Question: So I am using WPF 3.5 with MVVM + DataTemplate method to load 2 views on the GUI. I have observed while memory profiling that items generated as part of items container of items controls are pinned into the memory and doesn't get GCed even after the view is unloaded!
I just ran tests and found out it is reproducible even for the simplest of code... You guys can check for yourself.
'''
<Window x:Class="ContentControlVMTest.Window2"
xmlns="http://schemas.microsoft.com/winfx/2006/xaml/presentation"
xmlns:x="http://schemas.microsoft.com/winfx/2006/xaml"
xmlns:local="clr-namespace:ContentControlVMTest"
Title="Window2" Height="300" Width="300">
<DockPanel LastChildFill="True">
<CheckBox Click="CheckBox_Click" Content="Test1?"
DockPanel.Dock="Top" Margin="5"/>
<ContentControl x:Name="contentControl">
<ContentControl.Resources>
<DataTemplate DataType="{x:Type local:Test3}">
<TextBlock Text="{Binding C}" Margin="5"/>
</DataTemplate>
<DataTemplate DataType="{x:Type local:Test1}">
<DockPanel LastChildFill="True" Margin="5">
<TextBlock Text="{Binding A}"
DockPanel.Dock="Top"
Margin="5"/>
<ListBox ItemsSource="{Binding Bs}"
DisplayMemberPath="B"
Margin="5"/>
</DockPanel>
</DataTemplate>
</ContentControl.Resources>
</ContentControl>
</DockPanel>
</Window>
'''
'''
public class Test3
{
public string C { get; set; }
}
public class Test2
{
public string B { get; set; }
}
public class Test1
{
public string A { get; set; }
private List<Test2> _Bs;
public List<Test2> Bs
{
get
{
return _Bs;
}
set
{
_Bs = value;
}
}
}
public partial class Window2 : Window
{
public Window2()
{
InitializeComponent();
this.KeyDown += Window_KeyDown;
}
private void Window_KeyDown
(object sender, System.Windows.Input.KeyEventArgs e)
{
if (Keyboard.IsKeyDown(Key.LeftCtrl))
if (Keyboard.IsKeyDown(Key.LeftShift))
if (Keyboard.IsKeyDown(Key.LeftAlt))
if (Keyboard.IsKeyDown(Key.G))
{
GC.Collect(2, GCCollectionMode.Forced);
GC.WaitForPendingFinalizers();
GC.Collect(2, GCCollectionMode.Forced);
GC.WaitForPendingFinalizers();
GC.Collect(3, GCCollectionMode.Forced);
GC.WaitForPendingFinalizers();
GC.Collect(3, GCCollectionMode.Forced);
}
}
private void CheckBox_Click(object sender, RoutedEventArgs e)
{
if (((CheckBox)sender).IsChecked.GetValueOrDefault(false))
{
var x = new Test1() { A = "Test1 A" };
x.Bs = new List<Test2>();
for (int i = 1; i < 10000; i++ )
{
x.Bs.Add(new Test2() { B = "Test1 B " + i });
}
contentControl.Content = x;
}
else
{
contentControl.Content = new Test3() { C = "Test3 C" };
}
}
}
'''
I perform forced GC by Left Shift + Alt + Ctrl + G. All items for the 'Test1' or 'Test3' view and View Model gets dead after they are unloaded correctly. So that is as expected.
But the collection generated in the 'Test1' model (that has 'Test2' objects), remains pinned into the memory. And it indicates that the array is the one used by the items container of the listbox because it shows the number of de-virtualized items from the listbox! This pinned array changes it's size when we minimize or restore the view in 'Test1' view mode! One time it was 16 items and next time it was 69 item when profiled.

This means WPF performs pinning of items generated in items controls! Can anyone explain this? Does this have any signficant drawback?
Thx a lot.
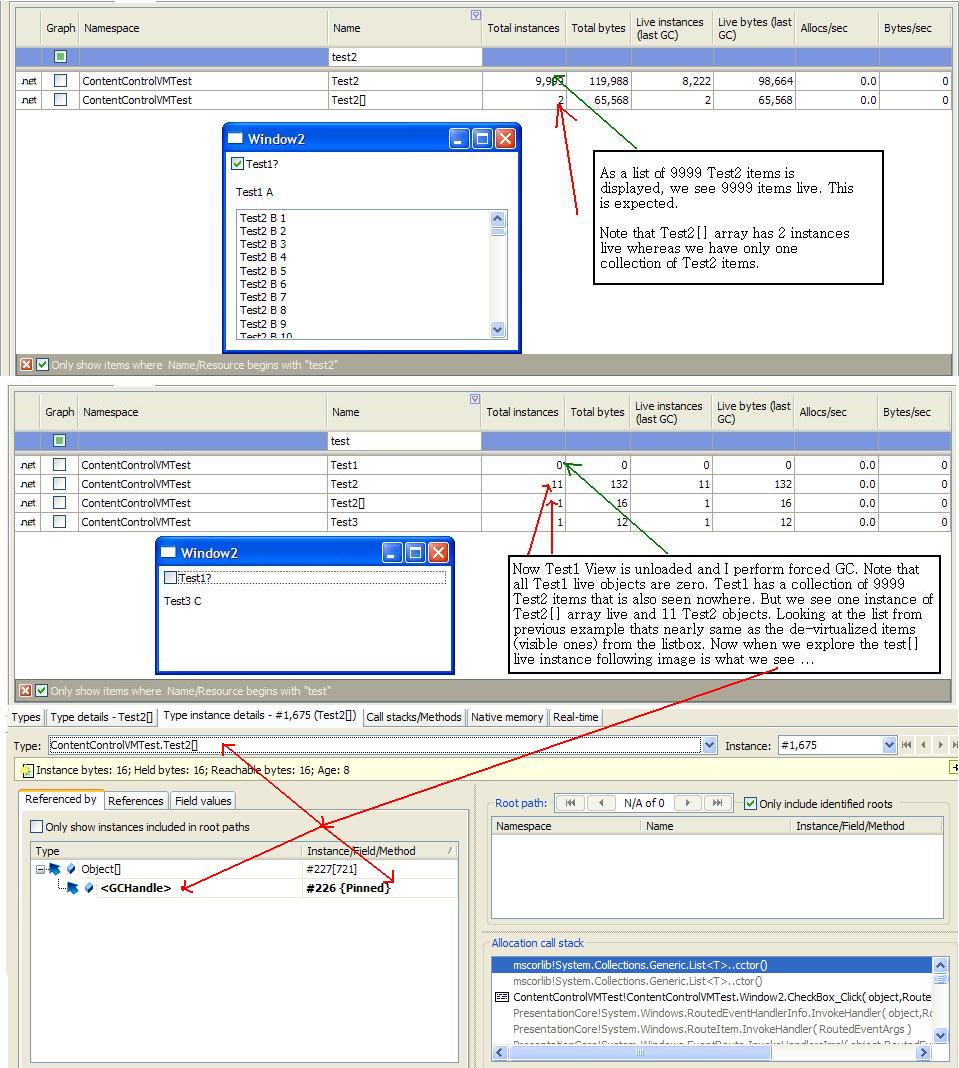
Answer: The problem is being caused by a failure of the binding mechanism to fully release the list items that have actually been bound for display on the screen. That last bit is almost certainly why you're seeing different numbers of "orphaned" instances in different runs. The more you scroll the list, the more problems you generate.
This seems to be related to the same sort of underlying problem as described in <URL>
The really bad news is that your orphaned instances are being pinned past the demise of the window itself, so you probably can't clean them up without the same sort of hack I had to use in the WinForms scenario to force clean-up of the binding privates.
The only bit of good news in all this is that the problem does not occur if you can avoid binding to nested properties. For example, if you add a ToString() override to Test2 to return the value of its B property and remove DisplayMemberPath from you listbox item, the problem will go away. e.g.:
'''
public class Test2
{
public string B { get; set; }
public override string ToString()
{
return this.B;
}
}
'''
---
'''
<ListBox ItemsSource="{Binding Bs}"
Margin="5"/>
'''